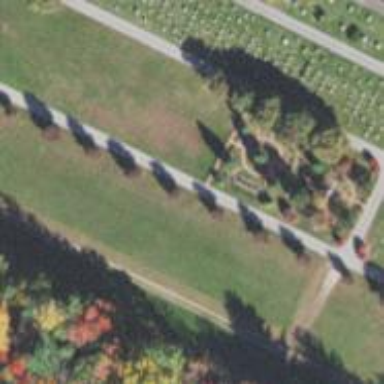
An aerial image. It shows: Sector in the cemetery.